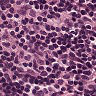
Metastatic tissue present: no